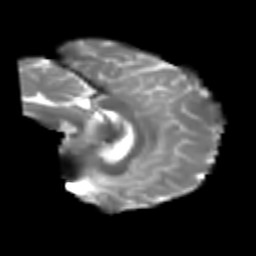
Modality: T2w
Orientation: sagittal
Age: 23
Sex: male
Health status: healthy